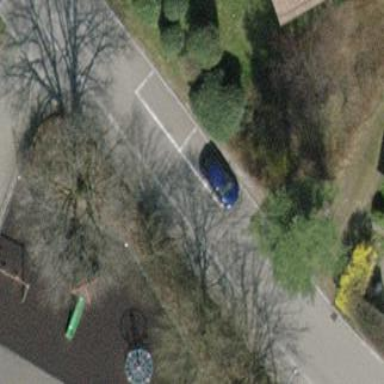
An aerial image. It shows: Parking area with asphalt surface.